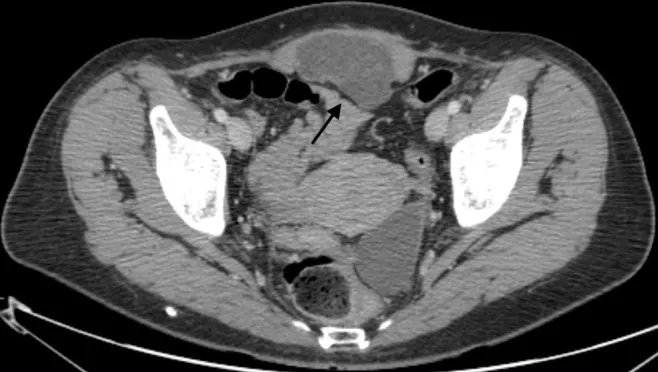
A solid, poorly vascularized mass, measuring 83 x63 x36 mm, with thin septa, is apparent in the rectus muscle of the abdomen in the suprapubic area (arrow).
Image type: radiology (ct)